Question: The question is show in the picture. How can I back from viewcontroller C to A.
Method popViewControllerAnimated doesn't work.

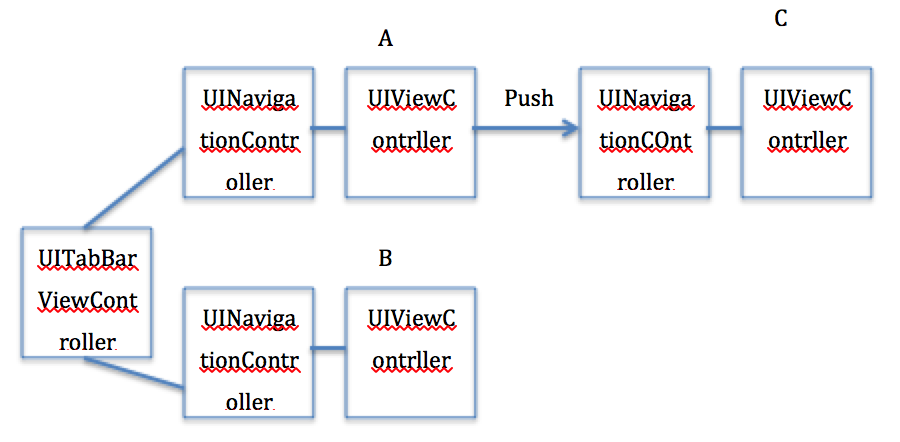
Answer: You have an issue in your controllers hierarchy. You shouldn't have an 'UINavigationController' between your 'UIViewController' A and C.
Since the 'UITabBarController' push the controller A embedded in an 'UINavigationController', your navigation is already setup for this tab, no need to repush another one later.
So, to solve your issue, you should have that for the first tab: UITabBarViewController -> UINavigationController -> UIViewController A -> UIViewController C. This way, the 'popViewControllerAnimated' will work.